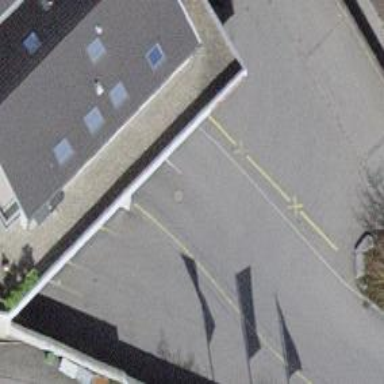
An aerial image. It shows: Asphalt surface leading to parking entrance.